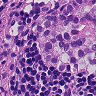
Metastatic tissue present: yes